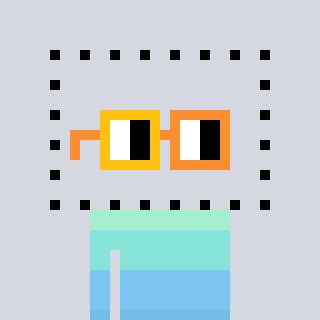
a pixel art character with square yellow and orange glasses, a void-shaped head and a peachy-colored body on a cool background